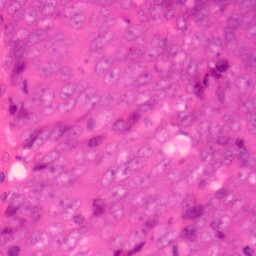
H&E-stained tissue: Colon